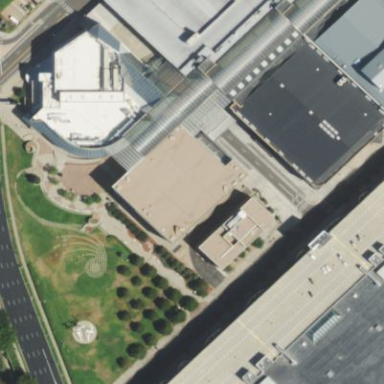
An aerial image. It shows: Commercial building with brown roof. It houses theatre.